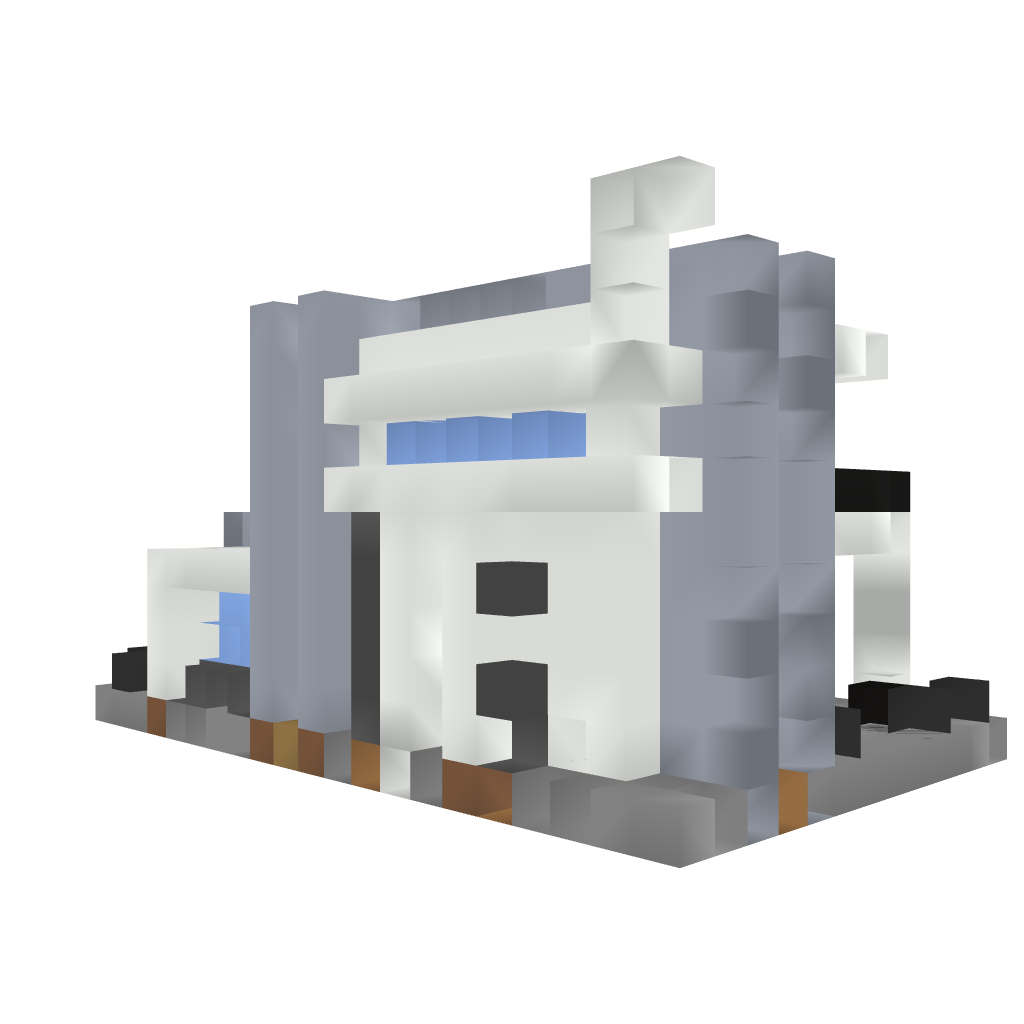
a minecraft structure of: Small Modern house DIY interior